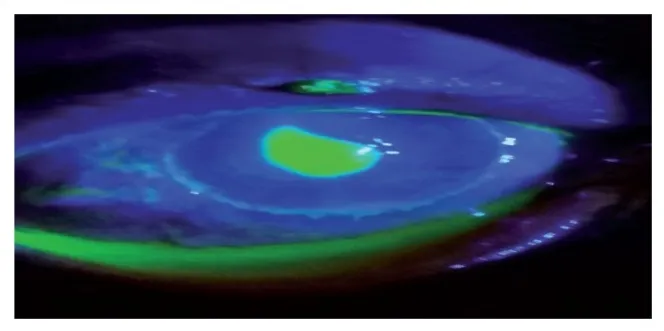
Right eye examination under slit lamp with fluorescein dye highlighting the corneal ulcer.
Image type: radiology (pet)